Question: I trying to migrate my project from react-redux-firebase v2 to v3 with the new ReactReduxFirebaseProvider & createFirestoreInstance
My code works as is now. But after the upgrade to react-redux-firebase v3, it's not. Im getting this error:

This is my index.js:
'''
import React from 'react';
import ReactDOM from 'react-dom';
import './index.css';
import App from './App';
import registerServiceWorker from './registerServiceWorker';
import { createStore, applyMiddleware, compose } from 'redux'
import rootReducer from './store/reducers/rootReducer'
import { Provider } from 'react-redux'
import thunk from 'redux-thunk'
import { reduxFirestore, getFirestore } from 'redux-firestore';
import { reactReduxFirebase, getFirebase } from 'react-redux-firebase';
import fbConfig from './config/fbConfig'
const store = createStore(rootReducer,
compose(
applyMiddleware(thunk.withExtraArgument({getFirebase,
getFirestore})),
reactReduxFirebase(fbConfig), // redux binding for firebase
reduxFirestore(fbConfig) // redux bindings for firestore
)
);
ReactDOM.render(<Provider store={store}><App /></Provider>,
document.getElementById('root'));
registerServiceWorker();
'''
I have tried to implement it from their own migrate guide that they have here: <URL> But I not getting it... maybe I still got a lot to learn. But would be nice if someone could point me in the right direction.
I have tried to changed the code but not with any good result:
'''
import React from 'react';
import ReactDOM from 'react-dom';
import './index.css';
import App from './App';
import registerServiceWorker from './registerServiceWorker';
import { createStore, applyMiddleware, compose } from 'redux'
import rootReducer from './store/reducers/rootReducer'
import { Provider } from 'react-redux'
import thunk from 'redux-thunk'
import { ReactReduxFirebaseProvider, getFirebase } from 'react-redux-firebase';
import { createFirestoreInstance, getFirestore } from 'redux-firestore'
import fbConfig from './config/fbConfig'
const store = createStore(rootReducer,
compose(
applyMiddleware(thunk.withExtraArgument({getFirebase, getFirestore})),
)
);
const rrfProps = {
firebase,
config: fbConfig,
dispatch: store.dispatch,
createFirestoreInstance
}
ReactDOM.render(
<Provider store={store}>
<ReactReduxFirebaseProvider {...rrfProps}>
<App />
</ReactReduxFirebaseProvider>
</Provider>, document.getElementById('root'));
registerServiceWorker();
'''
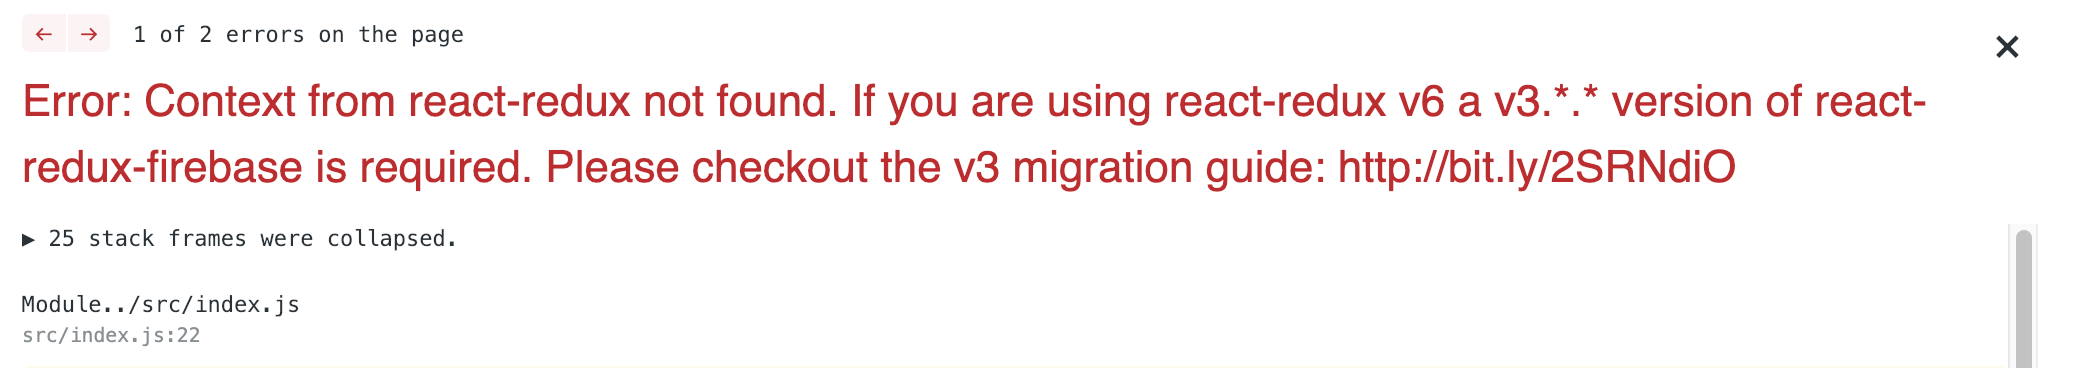
Answer: looks like you actually didnt updated react-redux-firebase to v3.
can you check version of react-redux-firebase in package.json? if it is still v2 then you can update it to v3 with 'npm install react-redux-firebase@next'
v3 is next major release and not yet installable with 'npm install react-redux-firebase@latest' at this time.